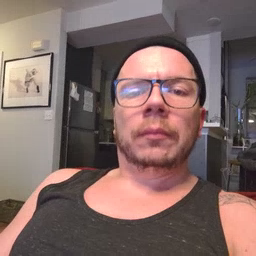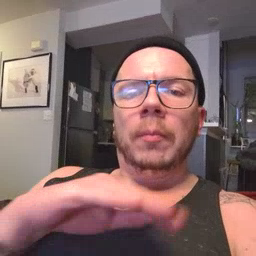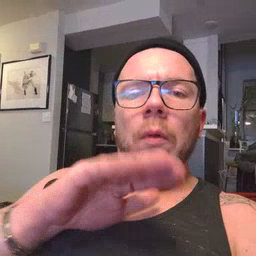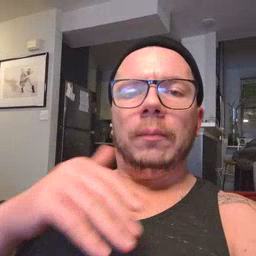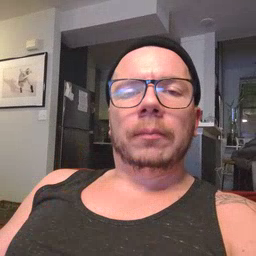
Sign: pool